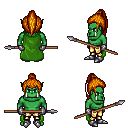
a pixel art fantasy rpg character, male body template, orc, green skin, green cape, gold greaves, dark blonde long topknot hairstyle, metal gloves, metal boots, spear, four views (front, back, left, right), 2x2 character sprite sheet, small pixel art, hard edges, no anti-aliasing